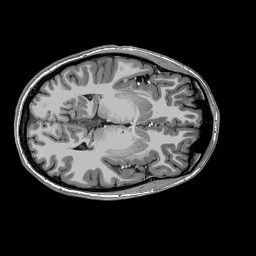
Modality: T1w
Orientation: coronal
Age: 24
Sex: female